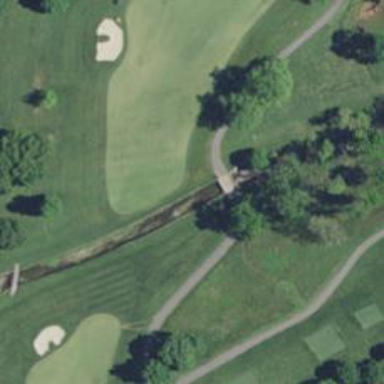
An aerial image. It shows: Water hazard in golf course. The hazard is natural water feature.